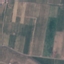
Land use / land cover class: PermanentCrop